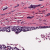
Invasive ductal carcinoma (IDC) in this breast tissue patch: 1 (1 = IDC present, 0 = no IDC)